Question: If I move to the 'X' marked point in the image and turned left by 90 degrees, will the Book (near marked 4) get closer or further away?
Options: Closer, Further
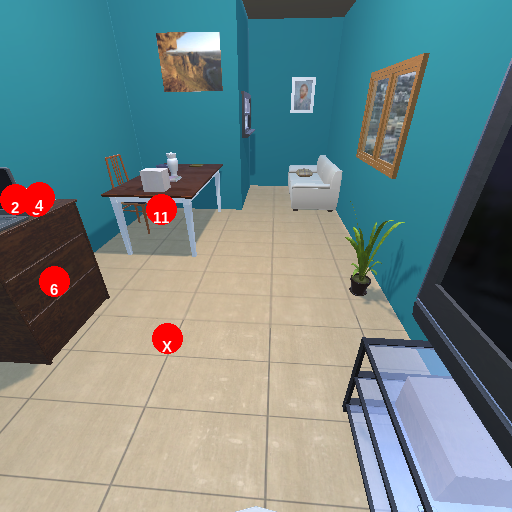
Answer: Closer